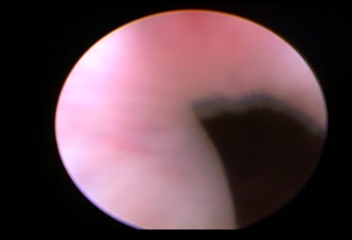
Modality: WLC
Class: Normal mucosa
Bladder cancer association: No